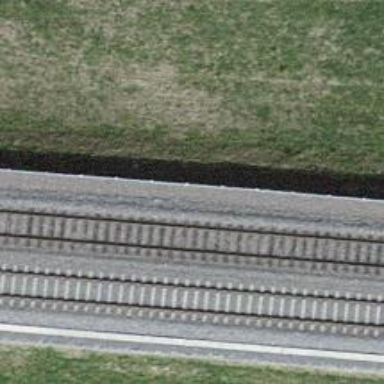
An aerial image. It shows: Bridge with single railway track electrified by contact line.